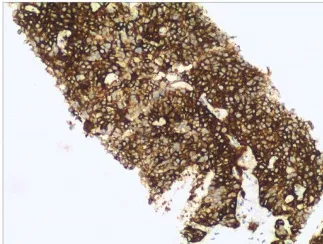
Histological and immunohistochemical examination of liver metastasis. (D) Tumor cells demonstrate positive expression of chromogranin A.
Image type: pathology (immunostaining)